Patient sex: M
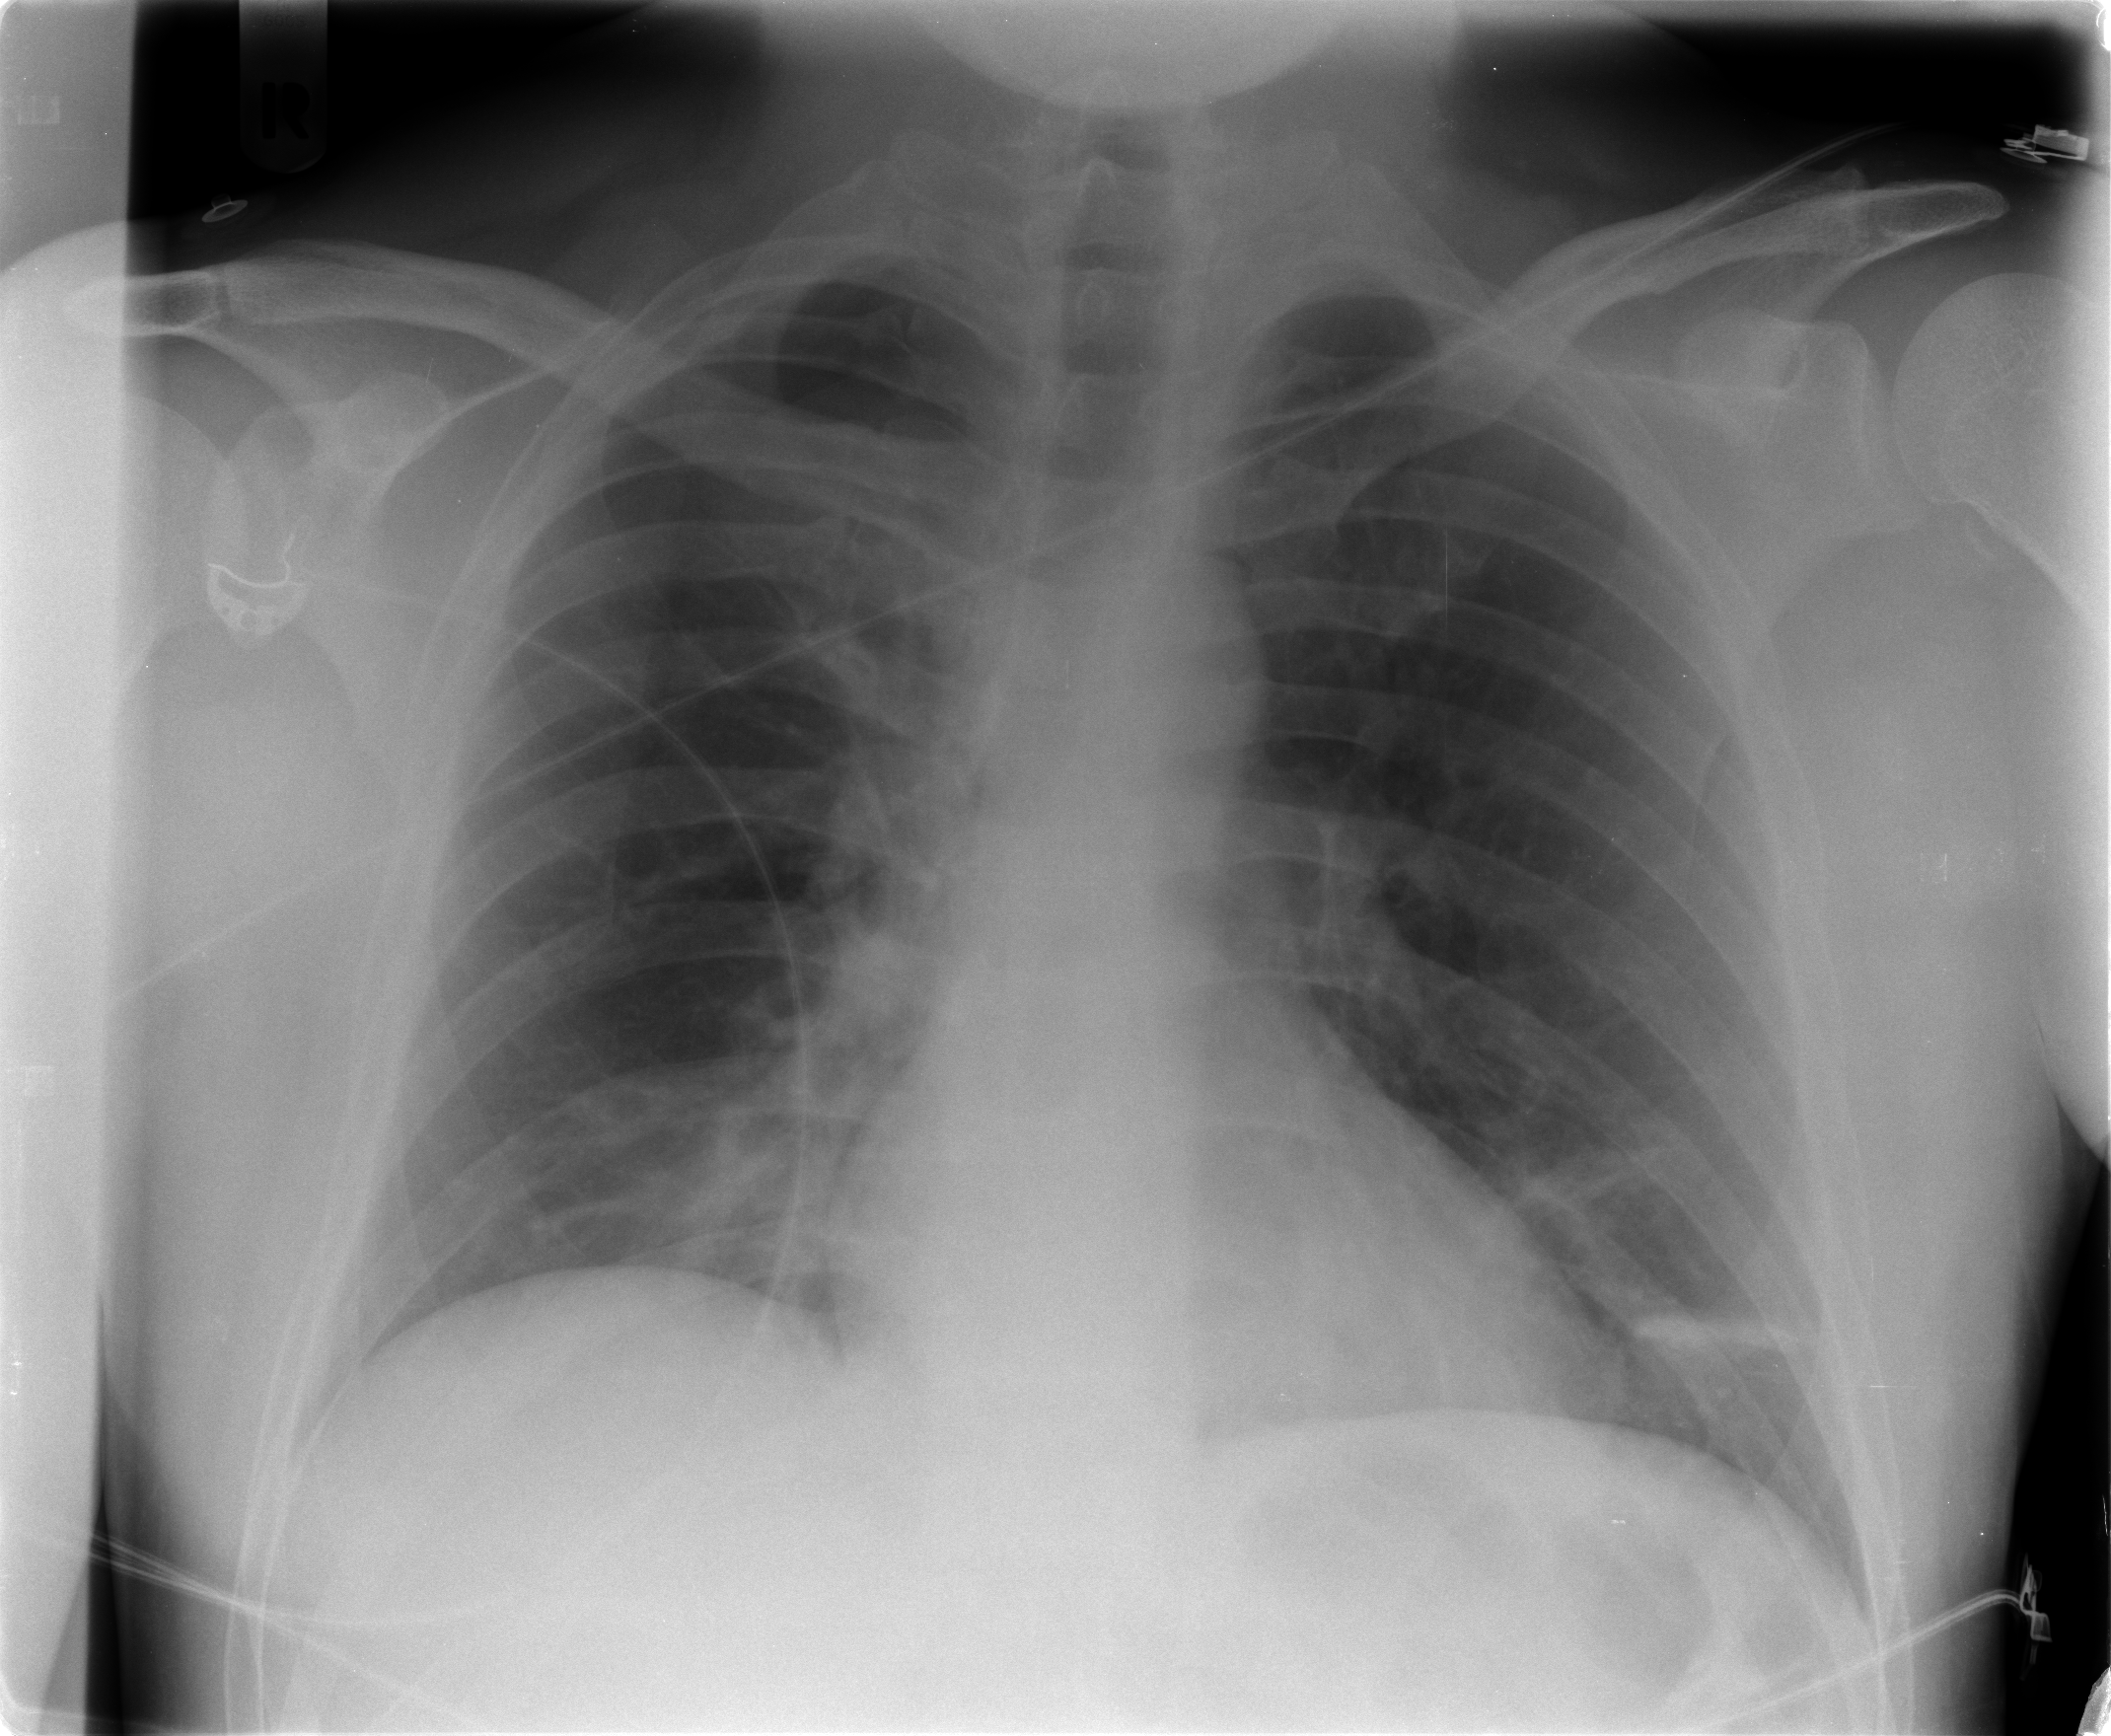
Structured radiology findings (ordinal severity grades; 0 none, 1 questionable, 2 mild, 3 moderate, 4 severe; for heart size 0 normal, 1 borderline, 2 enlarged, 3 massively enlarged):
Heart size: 0
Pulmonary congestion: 0
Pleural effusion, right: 0
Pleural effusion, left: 0
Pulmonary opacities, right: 0
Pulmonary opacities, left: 0
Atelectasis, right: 2
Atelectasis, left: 2